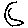
Label: moon